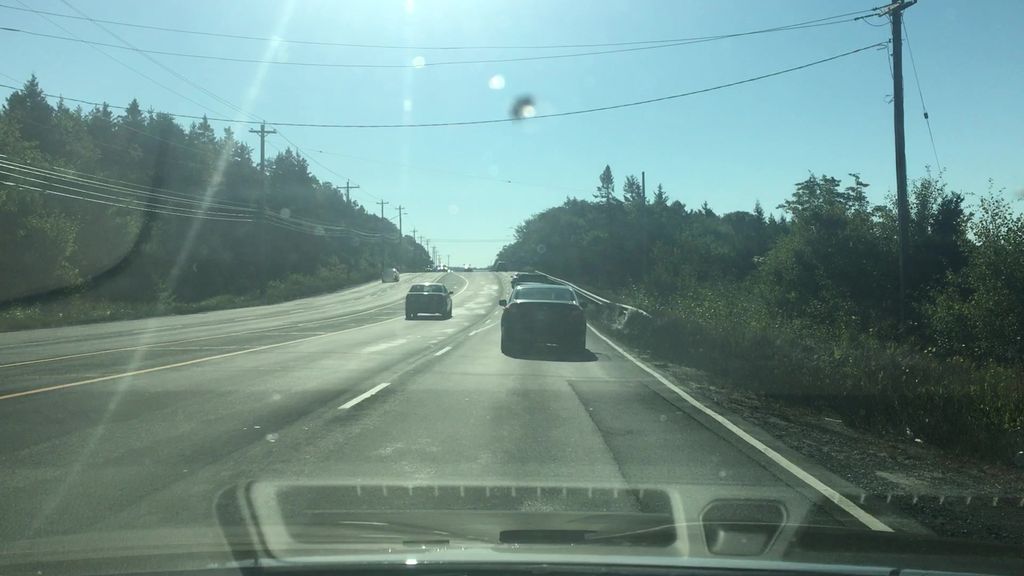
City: halifax